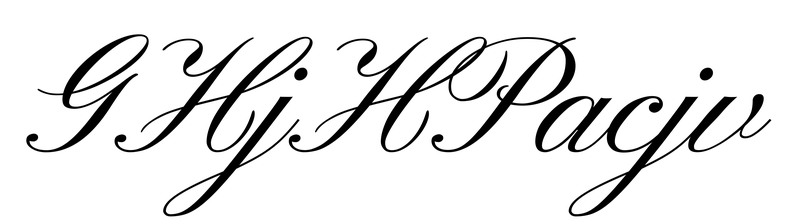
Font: PinyonScript-Regular